高三 · 代数
已知函数 $f(x)=\ln x+\frac{2 a}{x}, a \in R$.

(1) 若函数 $f(x)$ 在 $[4,+\infty)$ 上是增函数, 求实数 $\mathrm{a}$ 的取值范围;

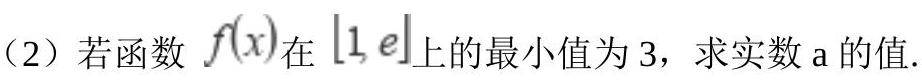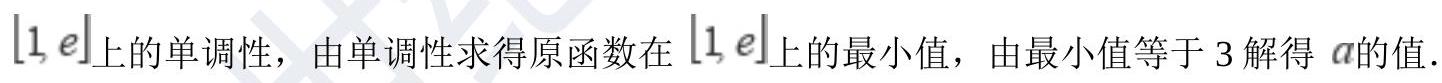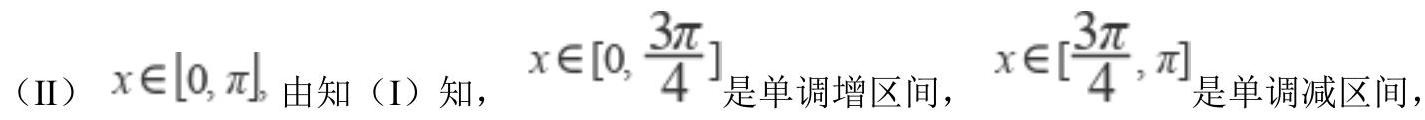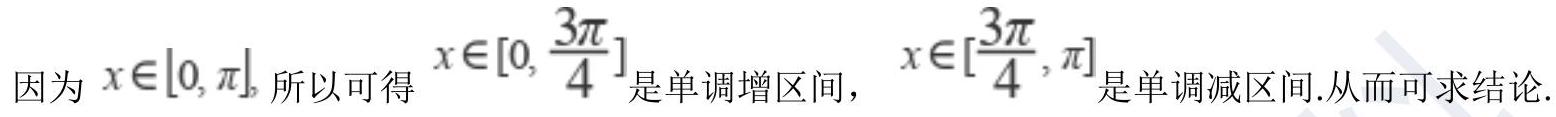
答案: (1) 【解析】 $f^{\prime}(x)=\frac{1}{x}-\frac{2 a}{x^{2}}=\frac{x-2 a}{x^{2}}$,
由已知 $\forall x \in[4,+\infty), \frac{x-2 a}{x^{2}} \geq 0$, 即 $x-2 a \geq 0$,

$\therefore 2 a \leq x, \quad \therefore 2 a \leq 4, \quad \therefore a \leq 2$;

(2) 【解析】 当 $2 a \leq 1$, 即 $a \leq \frac{1}{2}$ 时, $x \in\lfloor 1, e\rfloor, f^{\prime}(x) \geq 0$,

$\therefore f(x)$ 在 $\lfloor 1, e\rfloor_{\text {上单调递增, }}$

$\therefore f(x)_{\text {min }}=f(1)=2 a=3, \therefore a=\frac{3}{2}$ 舍;

当 $1<2 a<e$, 即 $\frac{1}{2}<a<\frac{e}{2}$ 时, $x \in(1,2 a), f^{\prime}(x)<0$,

$\therefore f(x)$ 在 $x \in(1,2 a)$ 上单调递减; $x \in(2 a, e), f^{\prime}(x)>0$,

$\therefore f(x)$ 在 $x \in(1,2 a)$ 上单调递增,

$\therefore f(x)_{\min }=f(2 a)=\ln 2 a+1=3, \quad \therefore a=\frac{e^{2}}{2}$ 舍;

当 $2 a \geq e$, 即 $a \geq \frac{e}{2}$ 时, $x \in\lfloor 1 e\rfloor, f^{\prime}(x) \leq 0$,

$\therefore f(x)$ 在 $\lfloor 1, e\rfloor_{\text {上单调递减, }}$

$\therefore f(x)_{\text {min }}=f(e)=1+\frac{2 a}{e}=3, \therefore a=e$;

综上, $a=e$.

【分析】(1) 求出原函数的导函数, 由导函数在 $\lfloor 4,+\infty)$ 大于等于 0 恒成立得到 $\mathrm{x}-2 \mathrm{a} \geq 0$ 在 $\lfloor 4,+\infty)$恒成立, 分离变量 $\mathrm{a}$ 后即可得到 $\mathrm{a}$ 的取值范围; （2）由原函数的导函数等于 0 求出导函数的零点,由零点对定义域分段, 然后根据原函数的极值点与给出的区间端点值得大小关系分析原函数在区间

27.答案: 【解析】 (I) $f^{\prime}(x)=e^{x}(\sin x+\cos x)=\sqrt{2} e^{x} \sin \left(x+\frac{\pi}{4}\right)$

则 $f^{\prime}(x) \geq 0, \therefore \sin \left(x+\frac{\pi}{4}\right) \geq 0$.

$\therefore 2 k \pi \leq x+\frac{\pi}{4} \leq 2 k \pi+\pi$, 即 $2 k \pi-\frac{\pi}{4} \leq x \leq 2 k \pi+\frac{3}{4} \pi$,

$f(x)$ 单调区间为 $\left[2 k \pi-\frac{\pi}{4}, 2 k \pi+\frac{3 \pi}{4}\right] k \in Z$

则 $f(0)=0, f(\pi)=0, f\left(\frac{3}{4} \pi\right)=\frac{\sqrt{2}}{2} e^{\frac{3}{4}} \pi$,
所以 $f_{\text {max }}=f\left(\frac{3 \pi}{4}\right)=\frac{\sqrt{2}}{2} e^{\frac{3 \pi}{4}}, f_{\text {min }}=f(0)=f(\pi)=0$.

【分析】(I) 因为对函数 $f(x)=e^{x} \sin x$ 求导可得 $f^{\prime}(x)=\sqrt{2} e^{x} \sin \left(x+\frac{\pi}{4}\right)$, 函数 $f(x)$ 的单调递增区间即要满足 $f^{\prime}(x) \geq 0$, 即解 $\sin \left(x+\frac{\pi}{4}\right) \geq 0$ 可得 $\mathrm{x}$ 的范围.本小题要处理好两个关键点: 三角的化一公式; 解三角不等式. (II) 因为由（I）可得函数 $f(x)$ 在上 $\left[2 k \pi-\frac{\pi}{4}, 2 k \pi+\frac{3 \pi}{4}\right] k \in Z_{\text {递增, 又 }}$

28.答案: (1) 【解析】 函数 $f(x)$ 的定义域为: $(0,+\infty)$

$f(x) \leq 2 x+c \Rightarrow f(x)-2 x-c \leq 0 \Rightarrow 2 \ln x+1-2 x-c \leq 0(*)$,

设 $h(x)=2 \ln x+1-2 x-c(x>0)$,

则有 $h^{\prime}(x)=\frac{2}{x}-2=\frac{2(1-x)}{x}$,

当 $x>1$ 时, $h^{\prime}(x)<0, h(x)$ 单调递减,

当 $0<x<1$ 时, $h^{\prime}(x)>0, h(x)$ 单调递增,

所以当 $x=1$ 时, 函数 $h(x)$ 有最大值,

即 $h(x)_{\text {max }}=h(1)=2 \ln 1+1-2 \times 1-c=-1-c$,

要想不等式 $(*)$ 在 $(0,+\infty)$ 上恒成立,

只需 $h(x)_{\max } \leq 0 \Rightarrow-1-c \leq 0 \Rightarrow c \geq-1$;

（2）【解析】 $g(x)=\frac{2 \ln x+1-(2 \ln a-1)}{x-a}=\frac{2(\ln x-\ln a)}{x-a}(x>0$ 且 $x \neq a)$

因此 $g(x)=\frac{2(x-a-x \ln x+x \ln a)}{x(x-a)^{2}}$,

设 $m(x)=2(x-a-x \ln x+x \ln a)$,

则有 $m^{\prime}(x)=2(\ln a-\ln x)$,

当 $x>a$ 时, $\ln x>\ln a$, 所以 $m(x)<0, m(x)$ 单调递减,

因此有 $m(x)<m(a)=0$, 即 $g(x)<0$, 所以 $g(x)$ 单调递减;

当 $0<x<a$ 时, $\ln x<\ln a$, 所以 $m(x)>0, m(x)$ 单调递增,

因此有 $m(x)<m(a)=0$, 即 $g(x)<0$, 所以 $g(x)$ 单调递减,

所以函数 $g(x)$ 在区间 $(0, a)$ 和 $(a,+\infty)$ 上单调递减，没有递增区间.

【分析】(1) 不等式 $f(x) \leq 2 x+c$ 转化为 $f(x)-2 x-c \leq 0$, 构造新函数, 利用导数求出新函数
的最大值, 进而进行求解即可; (2) 对函数 $g(x)$ 求导, 把导函数 $g(x)$ 的分子构成一个新函数 $m(x)$,再求导得到 $m^{\prime}(x)$, 根据 $m^{\prime}(x)$ 的正负, 判断 $m(x)$ 的单调性, 进而确定 $g^{\prime}(x)$ 的正负性, 最后求出函数 $g(x)$ 的单调性.
解析: 答案: (1) 【解析】 $f^{\prime}(x)=\frac{1}{x}-\frac{2 a}{x^{2}}=\frac{x-2 a}{x^{2}}$,
由已知 $\forall x \in[4,+\infty), \frac{x-2 a}{x^{2}} \geq 0$, 即 $x-2 a \geq 0$,

$\therefore 2 a \leq x, \quad \therefore 2 a \leq 4, \quad \therefore a \leq 2$;

(2) 【解析】 当 $2 a \leq 1$, 即 $a \leq \frac{1}{2}$ 时, $x \in\lfloor 1, e\rfloor, f^{\prime}(x) \geq 0$,

$\therefore f(x)$ 在 $\lfloor 1, e\rfloor_{\text {上单调递增, }}$

$\therefore f(x)_{\text {min }}=f(1)=2 a=3, \therefore a=\frac{3}{2}$ 舍;

当 $1<2 a<e$, 即 $\frac{1}{2}<a<\frac{e}{2}$ 时, $x \in(1,2 a), f^{\prime}(x)<0$,

$\therefore f(x)$ 在 $x \in(1,2 a)$ 上单调递减; $x \in(2 a, e), f^{\prime}(x)>0$,

$\therefore f(x)$ 在 $x \in(1,2 a)$ 上单调递增,

$\therefore f(x)_{\min }=f(2 a)=\ln 2 a+1=3, \quad \therefore a=\frac{e^{2}}{2}$ 舍;

当 $2 a \geq e$, 即 $a \geq \frac{e}{2}$ 时, $x \in\lfloor 1 e\rfloor, f^{\prime}(x) \leq 0$,

$\therefore f(x)$ 在 $\lfloor 1, e\rfloor_{\text {上单调递减, }}$

$\therefore f(x)_{\text {min }}=f(e)=1+\frac{2 a}{e}=3, \therefore a=e$;

综上, $a=e$.

【分析】(1) 求出原函数的导函数, 由导函数在 $\lfloor 4,+\infty)$ 大于等于 0 恒成立得到 $\mathrm{x}-2 \mathrm{a} \geq 0$ 在 $\lfloor 4,+\infty)$恒成立, 分离变量 $\mathrm{a}$ 后即可得到 $\mathrm{a}$ 的取值范围; （2）由原函数的导函数等于 0 求出导函数的零点,由零点对定义域分段, 然后根据原函数的极值点与给出的区间端点值得大小关系分析原函数在区间

27.答案: 【解析】 (I) $f^{\prime}(x)=e^{x}(\sin x+\cos x)=\sqrt{2} e^{x} \sin \left(x+\frac{\pi}{4}\right)$

则 $f^{\prime}(x) \geq 0, \therefore \sin \left(x+\frac{\pi}{4}\right) \geq 0$.

$\therefore 2 k \pi \leq x+\frac{\pi}{4} \leq 2 k \pi+\pi$, 即 $2 k \pi-\frac{\pi}{4} \leq x \leq 2 k \pi+\frac{3}{4} \pi$,

$f(x)$ 单调区间为 $\left[2 k \pi-\frac{\pi}{4}, 2 k \pi+\frac{3 \pi}{4}\right] k \in Z$

则 $f(0)=0, f(\pi)=0, f\left(\frac{3}{4} \pi\right)=\frac{\sqrt{2}}{2} e^{\frac{3}{4}} \pi$,
所以 $f_{\text {max }}=f\left(\frac{3 \pi}{4}\right)=\frac{\sqrt{2}}{2} e^{\frac{3 \pi}{4}}, f_{\text {min }}=f(0)=f(\pi)=0$.

【分析】(I) 因为对函数 $f(x)=e^{x} \sin x$ 求导可得 $f^{\prime}(x)=\sqrt{2} e^{x} \sin \left(x+\frac{\pi}{4}\right)$, 函数 $f(x)$ 的单调递增区间即要满足 $f^{\prime}(x) \geq 0$, 即解 $\sin \left(x+\frac{\pi}{4}\right) \geq 0$ 可得 $\mathrm{x}$ 的范围.本小题要处理好两个关键点: 三角的化一公式; 解三角不等式. (II) 因为由（I）可得函数 $f(x)$ 在上 $\left[2 k \pi-\frac{\pi}{4}, 2 k \pi+\frac{3 \pi}{4}\right] k \in Z_{\text {递增, 又 }}$

28.答案: (1) 【解析】 函数 $f(x)$ 的定义域为: $(0,+\infty)$

$f(x) \leq 2 x+c \Rightarrow f(x)-2 x-c \leq 0 \Rightarrow 2 \ln x+1-2 x-c \leq 0(*)$,

设 $h(x)=2 \ln x+1-2 x-c(x>0)$,

则有 $h^{\prime}(x)=\frac{2}{x}-2=\frac{2(1-x)}{x}$,

当 $x>1$ 时, $h^{\prime}(x)<0, h(x)$ 单调递减,

当 $0<x<1$ 时, $h^{\prime}(x)>0, h(x)$ 单调递增,

所以当 $x=1$ 时, 函数 $h(x)$ 有最大值,

即 $h(x)_{\text {max }}=h(1)=2 \ln 1+1-2 \times 1-c=-1-c$,

要想不等式 $(*)$ 在 $(0,+\infty)$ 上恒成立,

只需 $h(x)_{\max } \leq 0 \Rightarrow-1-c \leq 0 \Rightarrow c \geq-1$;

（2）【解析】 $g(x)=\frac{2 \ln x+1-(2 \ln a-1)}{x-a}=\frac{2(\ln x-\ln a)}{x-a}(x>0$ 且 $x \neq a)$

因此 $g(x)=\frac{2(x-a-x \ln x+x \ln a)}{x(x-a)^{2}}$,

设 $m(x)=2(x-a-x \ln x+x \ln a)$,

则有 $m^{\prime}(x)=2(\ln a-\ln x)$,

当 $x>a$ 时, $\ln x>\ln a$, 所以 $m(x)<0, m(x)$ 单调递减,

因此有 $m(x)<m(a)=0$, 即 $g(x)<0$, 所以 $g(x)$ 单调递减;

当 $0<x<a$ 时, $\ln x<\ln a$, 所以 $m(x)>0, m(x)$ 单调递增,

因此有 $m(x)<m(a)=0$, 即 $g(x)<0$, 所以 $g(x)$ 单调递减,

所以函数 $g(x)$ 在区间 $(0, a)$ 和 $(a,+\infty)$ 上单调递减，没有递增区间.

【分析】(1) 不等式 $f(x) \leq 2 x+c$ 转化为 $f(x)-2 x-c \leq 0$, 构造新函数, 利用导数求出新函数
的最大值, 进而进行求解即可; (2) 对函数 $g(x)$ 求导, 把导函数 $g(x)$ 的分子构成一个新函数 $m(x)$,再求导得到 $m^{\prime}(x)$, 根据 $m^{\prime}(x)$ 的正负, 判断 $m(x)$ 的单调性, 进而确定 $g^{\prime}(x)$ 的正负性, 最后求出函数 $g(x)$ 的单调性.